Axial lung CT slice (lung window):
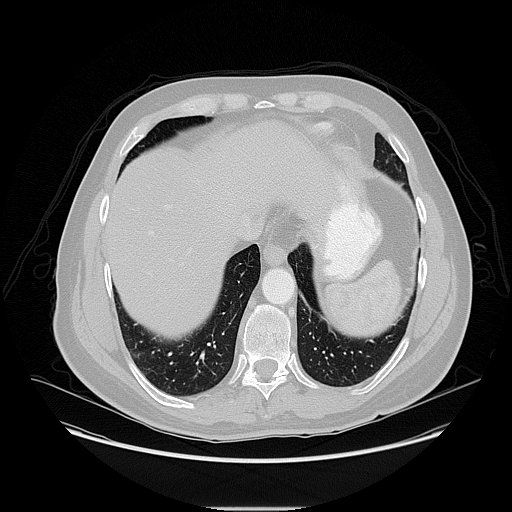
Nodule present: no